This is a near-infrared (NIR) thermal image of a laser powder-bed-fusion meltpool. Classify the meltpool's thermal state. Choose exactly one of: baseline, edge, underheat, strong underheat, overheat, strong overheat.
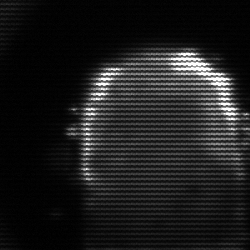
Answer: baseline